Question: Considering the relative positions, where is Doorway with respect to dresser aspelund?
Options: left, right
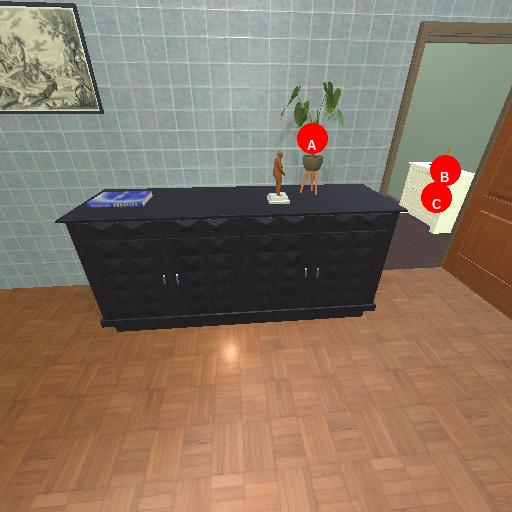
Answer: left